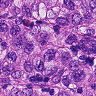
Metastatic tissue present: yes